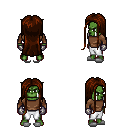
a pixel art fantasy rpg character, male body template, orc, green skin, brown long-sleeve shirt, white pants, brown extra-long hairstyle, metal gloves, white slippers, four views (front, back, left, right), 2x2 character sprite sheet, small pixel art, hard edges, no anti-aliasing